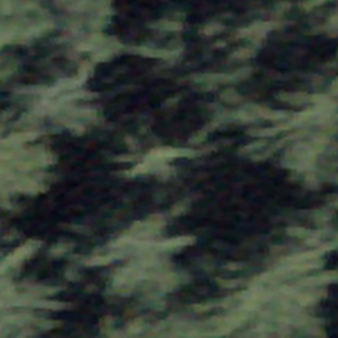
Label: other